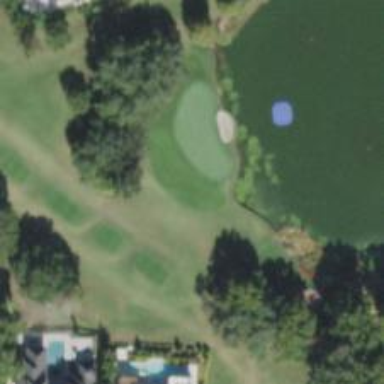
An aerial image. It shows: Golf hole.